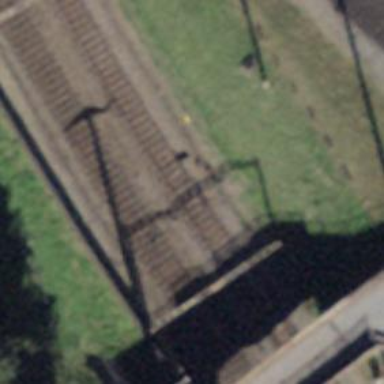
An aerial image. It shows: Railway switch.